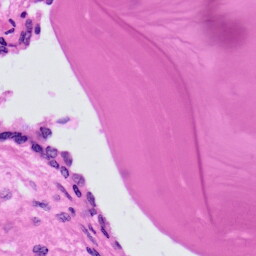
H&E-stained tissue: Prostate